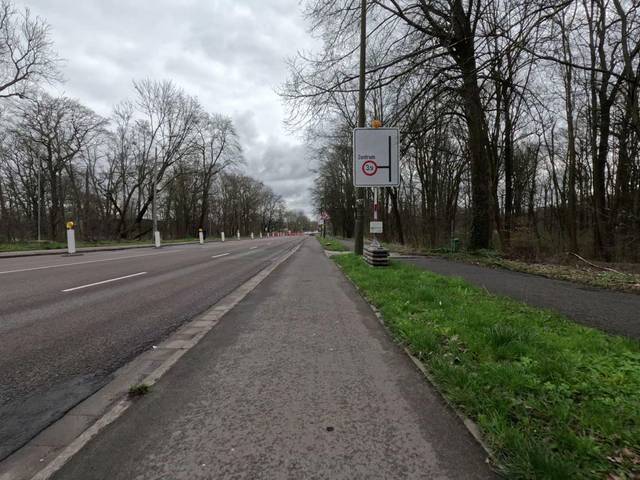
Region: Germany
Coordinates: 51.32, 12.355